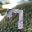
Label: 7